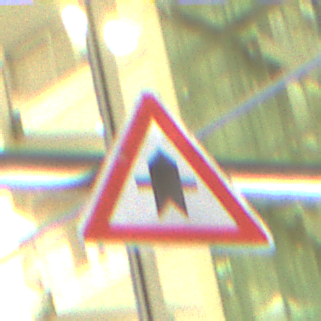
Verkehrszeichen: Vorfahrt
Umgebung: Outdoor, Urban
Tageszeit: Night
Wetter: PartlyCloudy
Licht: Artificial
Jahreszeit: NotSpecified
Kontrast: HighContrast